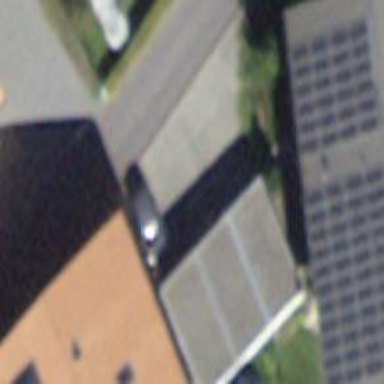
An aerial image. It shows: Garage.